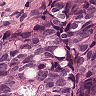
Metastatic tissue present: yes